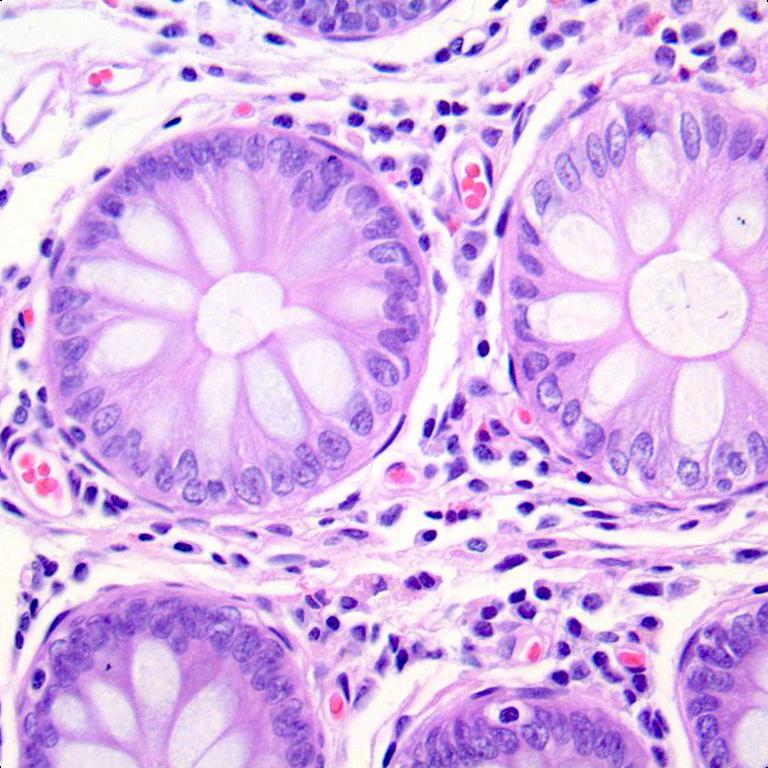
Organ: colon
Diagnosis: benign